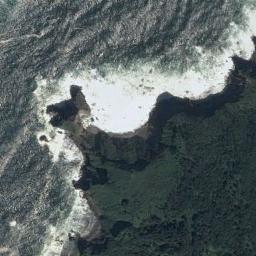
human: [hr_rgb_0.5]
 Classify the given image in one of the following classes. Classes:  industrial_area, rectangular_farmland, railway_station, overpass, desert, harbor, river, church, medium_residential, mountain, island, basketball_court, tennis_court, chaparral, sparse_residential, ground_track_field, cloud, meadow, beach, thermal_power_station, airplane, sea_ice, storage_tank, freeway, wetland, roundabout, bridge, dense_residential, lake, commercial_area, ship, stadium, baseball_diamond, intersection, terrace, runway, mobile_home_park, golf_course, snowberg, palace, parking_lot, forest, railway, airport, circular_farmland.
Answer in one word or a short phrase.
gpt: beach